Interaction volume radius: 5 \u00c5
Interaction volume height: 35 \u00c5
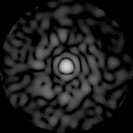
Disorder parameter: 0.8344